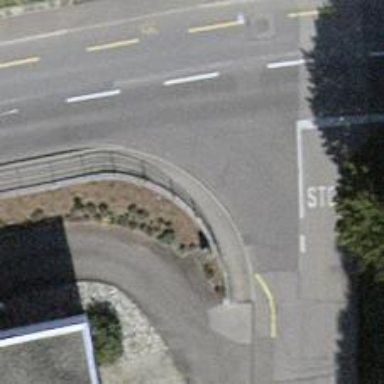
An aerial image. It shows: Sidewalk along the footway.